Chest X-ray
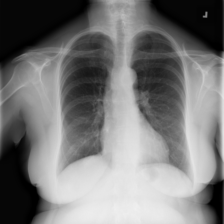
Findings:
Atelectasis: negative
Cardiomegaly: negative
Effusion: negative
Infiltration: positive
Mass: negative
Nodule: negative
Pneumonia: negative
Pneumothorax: negative
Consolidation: negative
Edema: negative
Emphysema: negative
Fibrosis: negative
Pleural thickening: negative
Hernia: negative